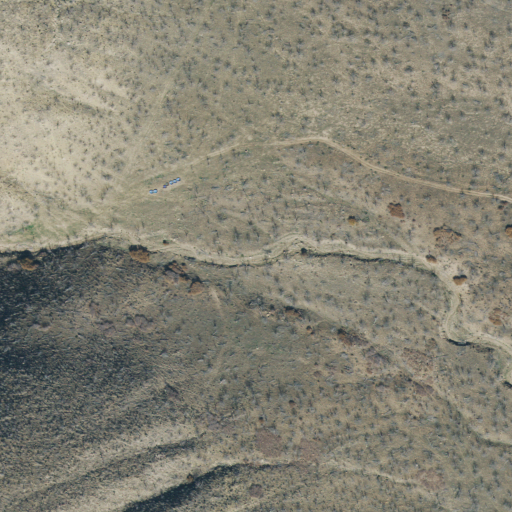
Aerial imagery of valley in Utah named Lowrys Canyon containing shrub and grassland